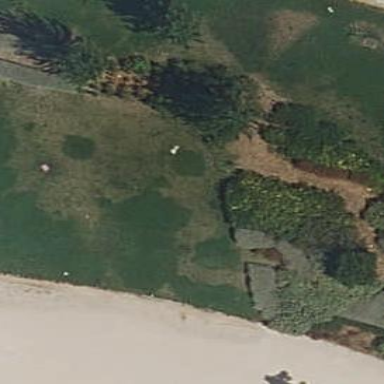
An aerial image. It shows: Garden area designated for leisure land.